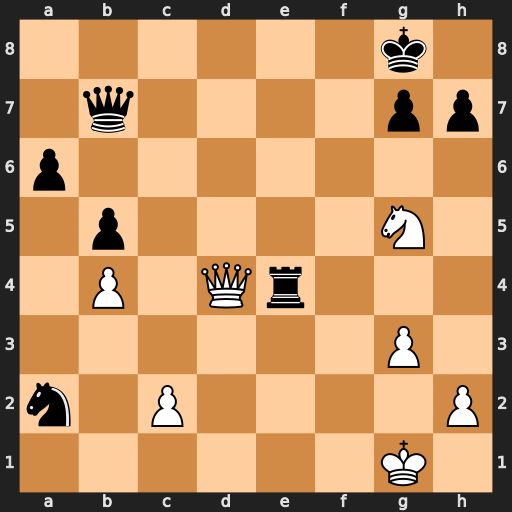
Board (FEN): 6k1/1q4pp/p7/1p4N1/1P1Qr3/6P1/n1P4P/6K1
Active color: w
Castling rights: -
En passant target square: -
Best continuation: Qd8+ Re8 Qxe8#